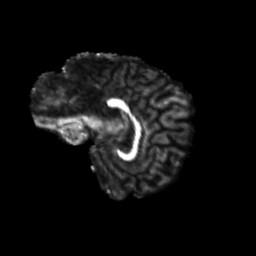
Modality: FA
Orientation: sagittal
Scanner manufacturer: siemens
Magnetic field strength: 3 T
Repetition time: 9.2 s
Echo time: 0.084 s